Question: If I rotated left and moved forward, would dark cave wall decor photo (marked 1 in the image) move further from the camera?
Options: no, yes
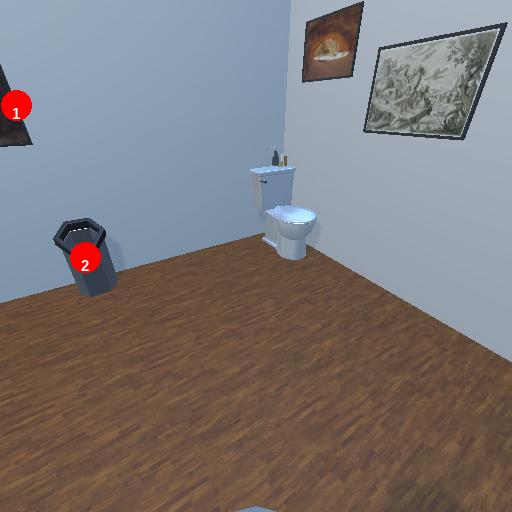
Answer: no